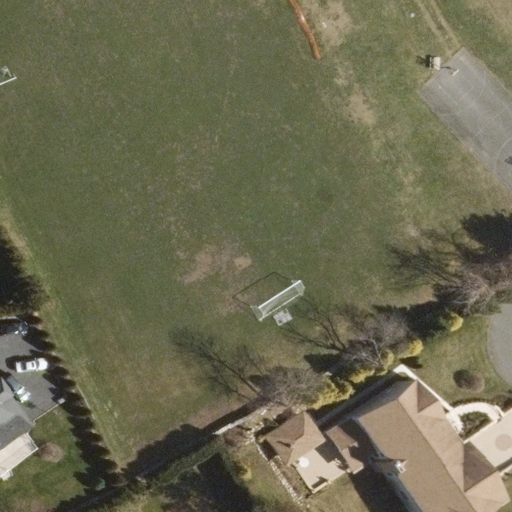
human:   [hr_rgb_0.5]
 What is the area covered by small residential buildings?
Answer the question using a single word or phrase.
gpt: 136m2

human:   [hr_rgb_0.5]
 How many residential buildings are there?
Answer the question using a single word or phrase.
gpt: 3

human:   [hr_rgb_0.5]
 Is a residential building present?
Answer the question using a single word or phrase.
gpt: yes

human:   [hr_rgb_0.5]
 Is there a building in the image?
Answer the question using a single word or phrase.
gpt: yes

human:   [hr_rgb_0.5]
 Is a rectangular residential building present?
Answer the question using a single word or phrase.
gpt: yes

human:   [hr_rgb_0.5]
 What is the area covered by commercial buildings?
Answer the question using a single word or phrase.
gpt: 0m2

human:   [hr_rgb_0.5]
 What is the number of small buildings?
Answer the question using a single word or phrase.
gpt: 3

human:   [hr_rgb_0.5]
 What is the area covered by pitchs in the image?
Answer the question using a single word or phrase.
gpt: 131m2

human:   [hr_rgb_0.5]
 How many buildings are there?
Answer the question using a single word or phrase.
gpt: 3

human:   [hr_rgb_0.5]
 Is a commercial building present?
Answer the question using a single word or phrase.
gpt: no

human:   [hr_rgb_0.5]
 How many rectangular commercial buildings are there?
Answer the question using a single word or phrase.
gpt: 0

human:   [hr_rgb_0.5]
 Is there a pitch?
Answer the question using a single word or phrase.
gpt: yes

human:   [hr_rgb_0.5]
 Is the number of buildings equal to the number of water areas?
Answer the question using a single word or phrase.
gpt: no

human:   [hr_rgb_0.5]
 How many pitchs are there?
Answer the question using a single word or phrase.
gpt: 1

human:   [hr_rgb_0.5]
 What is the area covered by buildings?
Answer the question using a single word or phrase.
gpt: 136m2

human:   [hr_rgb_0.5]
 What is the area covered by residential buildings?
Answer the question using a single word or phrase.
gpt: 136m2

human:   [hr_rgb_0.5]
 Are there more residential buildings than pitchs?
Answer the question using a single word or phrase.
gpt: yes

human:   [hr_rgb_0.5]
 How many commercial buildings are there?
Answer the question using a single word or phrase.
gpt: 0

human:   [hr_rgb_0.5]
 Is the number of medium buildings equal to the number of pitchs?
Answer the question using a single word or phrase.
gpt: no

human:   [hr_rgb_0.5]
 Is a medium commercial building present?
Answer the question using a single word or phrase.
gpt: no

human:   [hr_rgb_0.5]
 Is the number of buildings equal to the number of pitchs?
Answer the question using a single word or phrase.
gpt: no

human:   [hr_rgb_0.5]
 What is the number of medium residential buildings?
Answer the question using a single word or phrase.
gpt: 0

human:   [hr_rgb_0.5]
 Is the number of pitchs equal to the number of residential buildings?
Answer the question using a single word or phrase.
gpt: no

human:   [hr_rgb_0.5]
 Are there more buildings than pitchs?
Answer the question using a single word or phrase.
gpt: yes

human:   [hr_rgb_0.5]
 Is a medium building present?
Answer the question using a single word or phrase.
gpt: no

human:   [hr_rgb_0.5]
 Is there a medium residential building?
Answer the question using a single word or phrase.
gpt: no

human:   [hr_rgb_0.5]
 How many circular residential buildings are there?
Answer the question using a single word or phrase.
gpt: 0

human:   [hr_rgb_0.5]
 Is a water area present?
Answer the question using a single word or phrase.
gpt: no

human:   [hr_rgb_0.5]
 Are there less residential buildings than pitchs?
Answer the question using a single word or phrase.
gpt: no

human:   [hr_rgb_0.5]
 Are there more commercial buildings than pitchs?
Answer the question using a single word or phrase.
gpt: no

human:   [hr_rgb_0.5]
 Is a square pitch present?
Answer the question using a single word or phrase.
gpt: no

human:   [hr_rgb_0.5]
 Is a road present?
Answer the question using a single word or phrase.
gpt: no

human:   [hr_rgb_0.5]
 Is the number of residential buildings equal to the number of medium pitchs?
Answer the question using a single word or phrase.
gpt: no

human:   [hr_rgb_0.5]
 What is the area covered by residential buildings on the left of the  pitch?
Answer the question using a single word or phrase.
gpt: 136m2

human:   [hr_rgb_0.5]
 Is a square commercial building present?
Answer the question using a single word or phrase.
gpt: no

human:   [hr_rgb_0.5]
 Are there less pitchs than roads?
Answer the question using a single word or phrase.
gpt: no

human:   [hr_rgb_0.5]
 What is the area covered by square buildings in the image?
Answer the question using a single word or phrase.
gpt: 0m2

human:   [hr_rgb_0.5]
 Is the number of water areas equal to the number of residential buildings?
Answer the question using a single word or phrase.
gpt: no

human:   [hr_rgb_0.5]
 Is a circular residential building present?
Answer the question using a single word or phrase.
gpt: no

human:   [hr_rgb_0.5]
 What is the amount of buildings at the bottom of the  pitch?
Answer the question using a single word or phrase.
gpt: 3

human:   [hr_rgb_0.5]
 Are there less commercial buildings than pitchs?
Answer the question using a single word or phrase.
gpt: yes

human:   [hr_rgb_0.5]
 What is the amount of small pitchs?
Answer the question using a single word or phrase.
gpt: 0

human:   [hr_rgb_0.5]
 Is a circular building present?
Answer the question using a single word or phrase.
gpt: no

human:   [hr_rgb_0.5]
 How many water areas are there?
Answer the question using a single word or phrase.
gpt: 0

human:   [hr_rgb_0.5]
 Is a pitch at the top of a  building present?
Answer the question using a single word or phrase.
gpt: yes

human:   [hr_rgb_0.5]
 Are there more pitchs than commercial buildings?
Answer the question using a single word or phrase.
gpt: yes

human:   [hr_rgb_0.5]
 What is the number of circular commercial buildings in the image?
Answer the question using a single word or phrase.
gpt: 0

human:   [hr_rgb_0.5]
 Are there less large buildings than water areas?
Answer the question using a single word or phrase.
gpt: no

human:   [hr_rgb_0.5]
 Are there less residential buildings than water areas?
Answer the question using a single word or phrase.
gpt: no

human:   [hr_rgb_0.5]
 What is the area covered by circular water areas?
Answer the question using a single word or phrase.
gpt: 0m2

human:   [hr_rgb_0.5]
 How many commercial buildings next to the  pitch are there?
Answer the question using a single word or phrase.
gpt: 0

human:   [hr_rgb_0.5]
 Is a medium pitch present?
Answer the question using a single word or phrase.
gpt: yes

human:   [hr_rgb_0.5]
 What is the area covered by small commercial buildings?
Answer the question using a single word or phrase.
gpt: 0m2

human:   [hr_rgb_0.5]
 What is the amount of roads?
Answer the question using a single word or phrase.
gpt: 0

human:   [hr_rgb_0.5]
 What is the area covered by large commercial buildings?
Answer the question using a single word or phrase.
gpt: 0m2

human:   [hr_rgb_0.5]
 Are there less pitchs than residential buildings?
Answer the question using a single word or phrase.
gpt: yes

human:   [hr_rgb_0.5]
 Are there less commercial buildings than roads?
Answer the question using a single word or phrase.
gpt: no

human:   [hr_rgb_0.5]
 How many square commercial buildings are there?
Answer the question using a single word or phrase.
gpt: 0

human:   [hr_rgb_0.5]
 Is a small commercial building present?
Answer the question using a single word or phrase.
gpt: no

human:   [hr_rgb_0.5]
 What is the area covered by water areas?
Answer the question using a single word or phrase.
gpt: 0m2

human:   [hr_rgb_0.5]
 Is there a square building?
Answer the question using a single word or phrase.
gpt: no

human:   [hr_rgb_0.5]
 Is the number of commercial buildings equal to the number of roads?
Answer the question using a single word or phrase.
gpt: yes

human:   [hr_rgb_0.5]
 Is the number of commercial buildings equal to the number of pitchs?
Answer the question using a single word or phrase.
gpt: no

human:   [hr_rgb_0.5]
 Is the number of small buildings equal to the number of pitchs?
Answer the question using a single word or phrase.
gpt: no